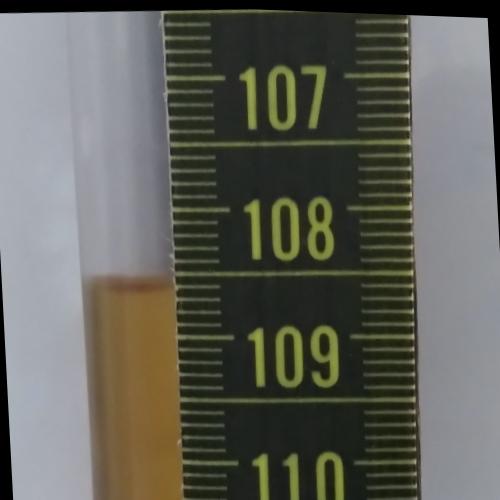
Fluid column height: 108.6 cm